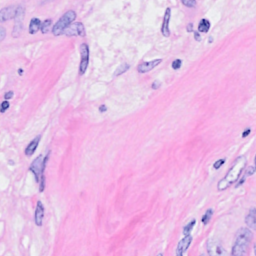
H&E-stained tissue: Breast